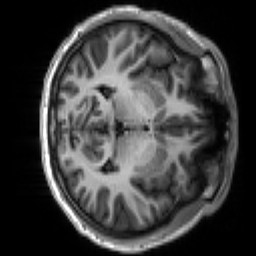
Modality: T1w
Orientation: axial
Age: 19
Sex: male
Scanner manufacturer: siemens
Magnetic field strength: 3 T
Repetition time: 2.3 s
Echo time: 0.00266 s